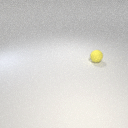
small yellow rubber sphere